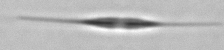
Label: Cylindrotheca